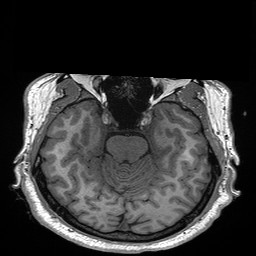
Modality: T1w
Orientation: coronal
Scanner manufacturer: siemens
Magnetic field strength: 3 T
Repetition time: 2.3 s
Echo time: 0.00298 s